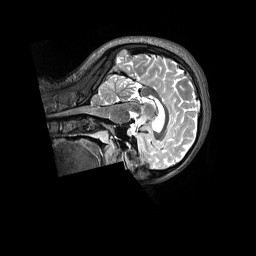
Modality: T2w
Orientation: sagittal
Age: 18
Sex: female
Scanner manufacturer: siemens
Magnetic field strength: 3 T
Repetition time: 3.2 s
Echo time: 0.728 s